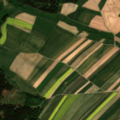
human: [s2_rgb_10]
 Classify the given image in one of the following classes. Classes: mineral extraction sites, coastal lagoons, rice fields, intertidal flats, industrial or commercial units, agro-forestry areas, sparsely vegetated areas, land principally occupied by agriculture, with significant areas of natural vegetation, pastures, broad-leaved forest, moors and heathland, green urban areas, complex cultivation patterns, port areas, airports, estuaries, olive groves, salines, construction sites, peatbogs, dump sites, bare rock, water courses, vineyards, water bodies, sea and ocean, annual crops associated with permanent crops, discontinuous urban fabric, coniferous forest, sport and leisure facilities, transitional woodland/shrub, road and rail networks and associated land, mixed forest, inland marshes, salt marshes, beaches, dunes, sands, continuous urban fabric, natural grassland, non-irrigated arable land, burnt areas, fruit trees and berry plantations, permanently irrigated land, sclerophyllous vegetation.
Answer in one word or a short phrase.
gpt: non-irrigated arable land, coniferous forest